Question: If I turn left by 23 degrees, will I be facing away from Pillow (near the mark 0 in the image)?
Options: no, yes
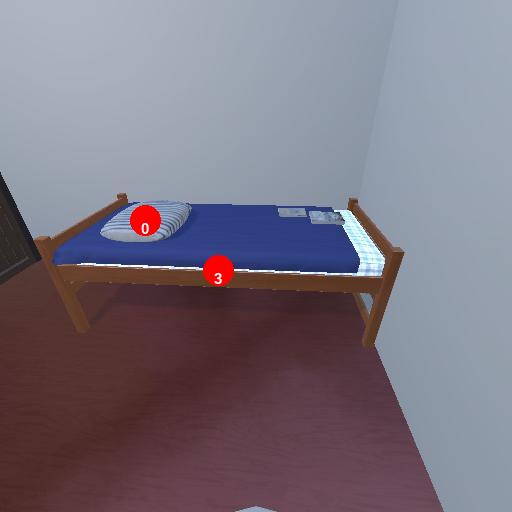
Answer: no